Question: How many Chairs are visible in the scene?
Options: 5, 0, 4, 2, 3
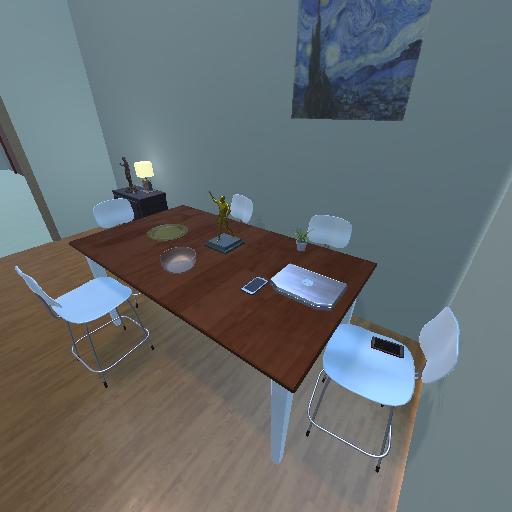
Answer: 5